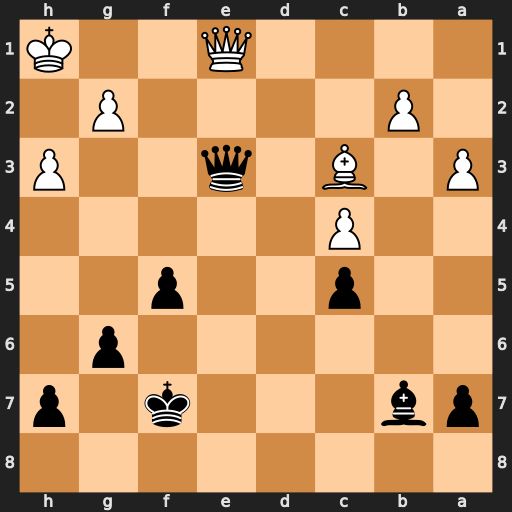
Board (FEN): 8/pb3k1p/6p1/2p2p2/2P5/P1B1q2P/1P4P1/4Q2K
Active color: b
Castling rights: -
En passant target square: -
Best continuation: Qxh3+ Kg1 Qxg2#